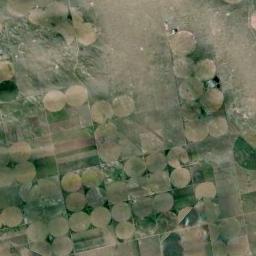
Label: circular_farmland